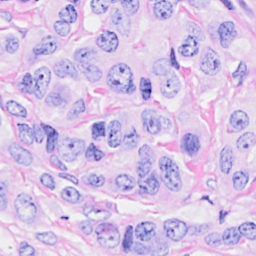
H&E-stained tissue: Breast